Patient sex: M
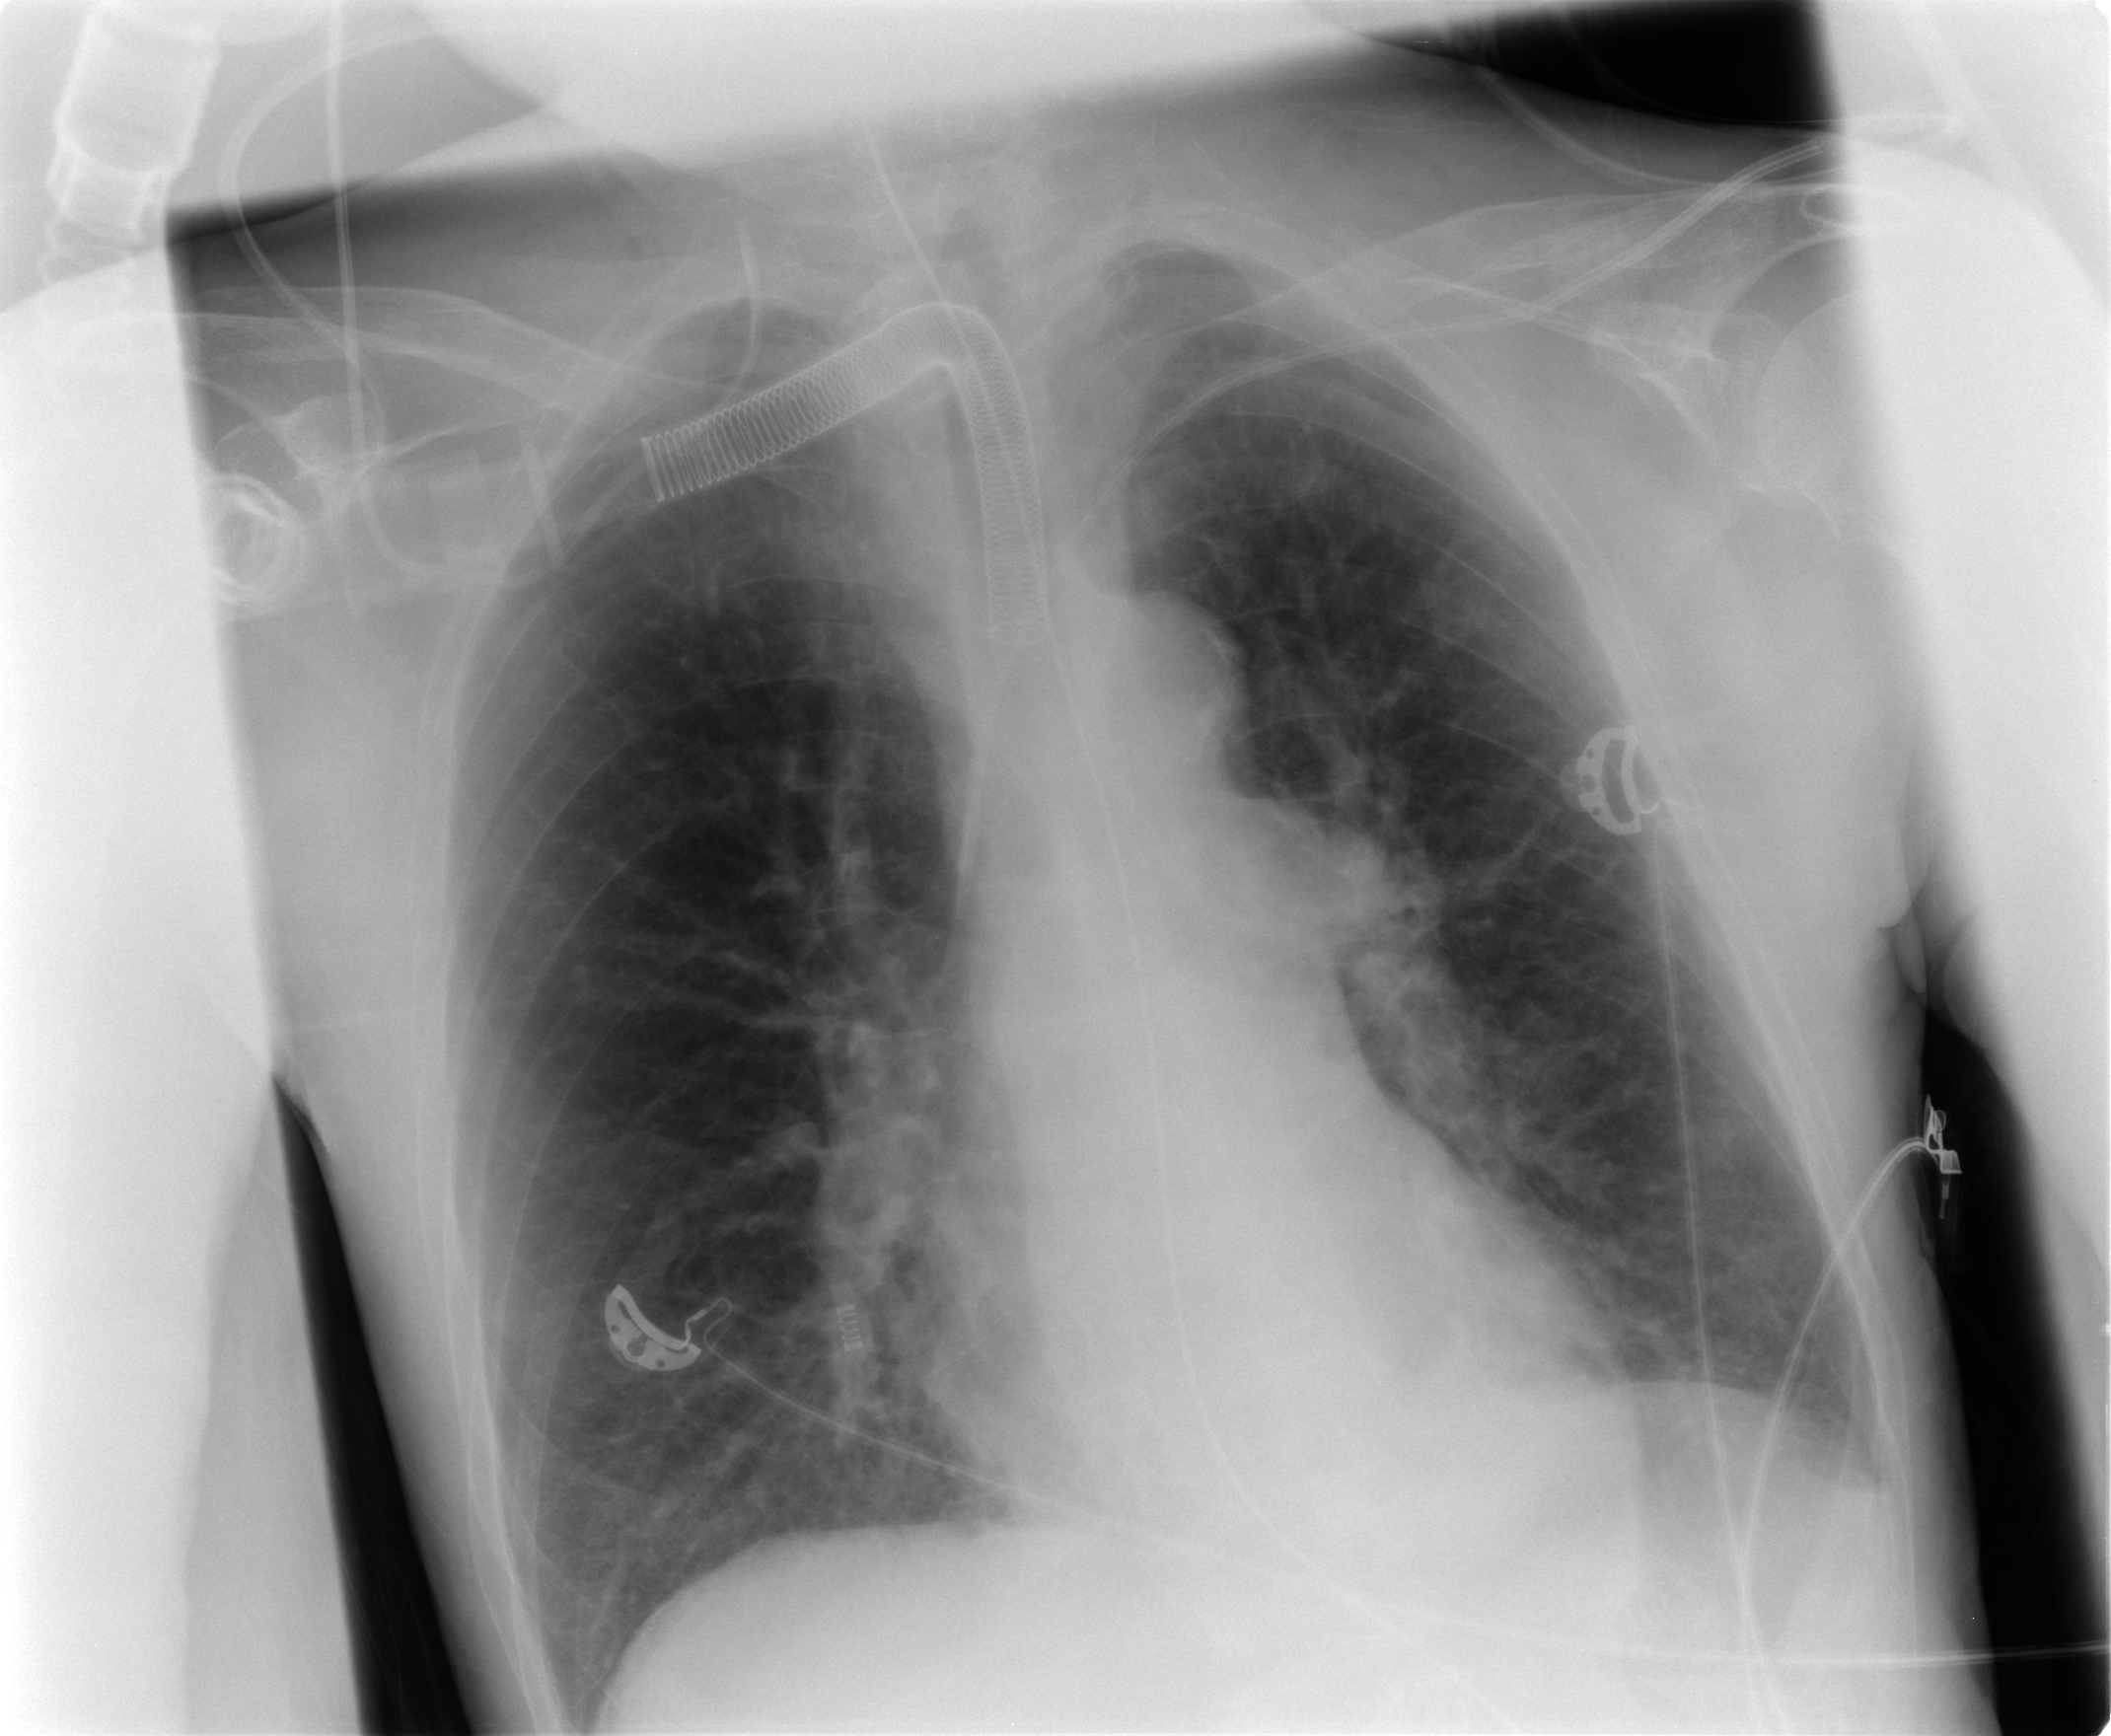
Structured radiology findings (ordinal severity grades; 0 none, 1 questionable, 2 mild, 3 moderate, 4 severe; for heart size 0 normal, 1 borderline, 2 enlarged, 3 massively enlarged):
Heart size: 0
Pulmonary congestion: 2
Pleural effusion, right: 0
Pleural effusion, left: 1
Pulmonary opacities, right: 0
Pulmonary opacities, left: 0
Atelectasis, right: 2
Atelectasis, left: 2